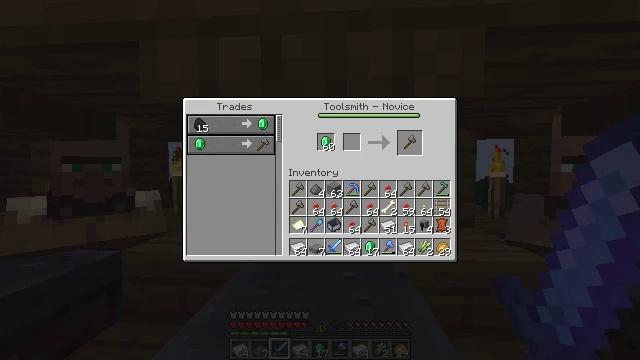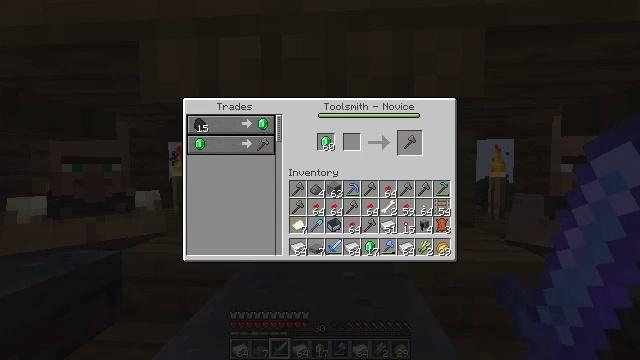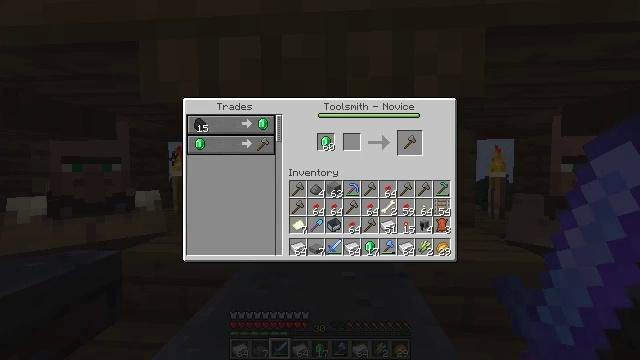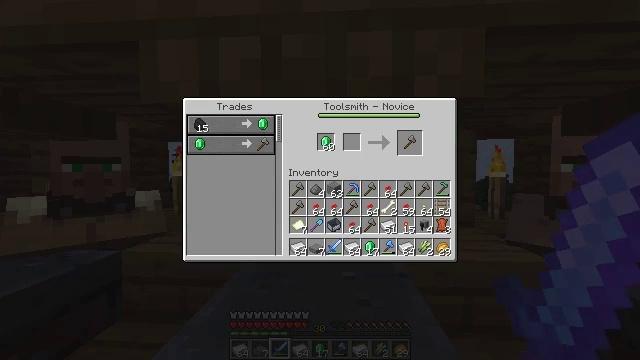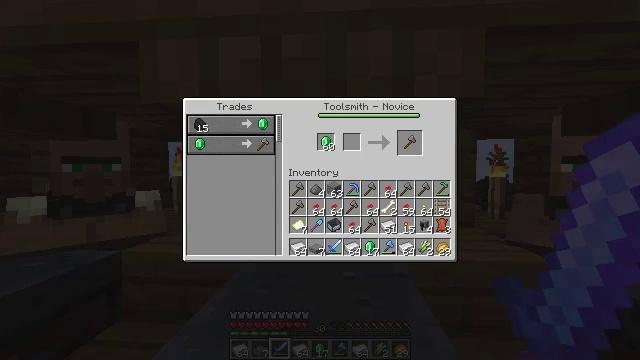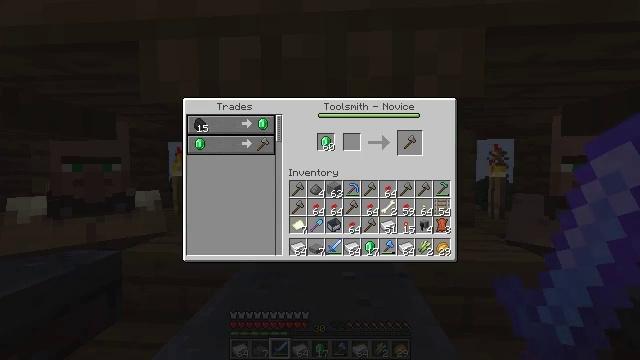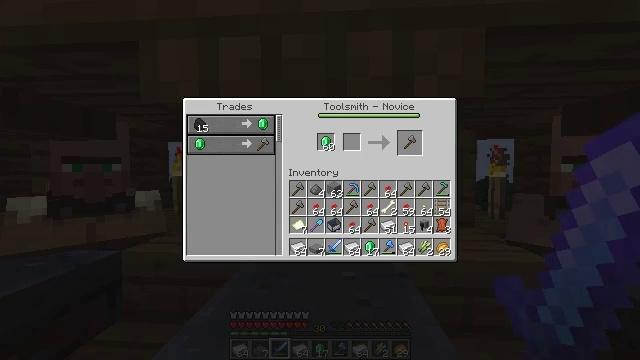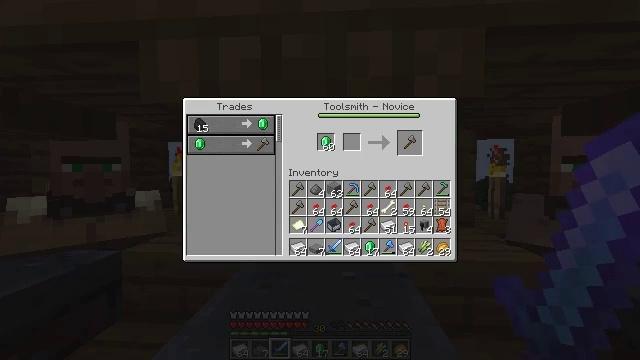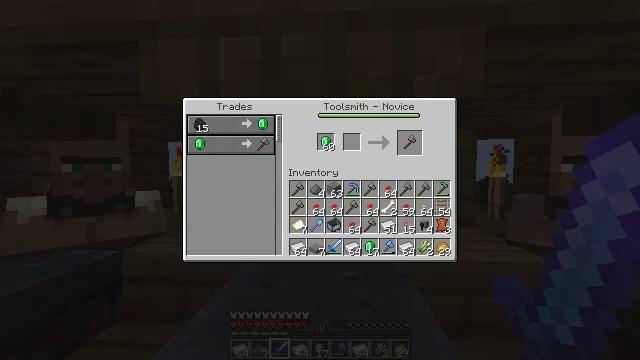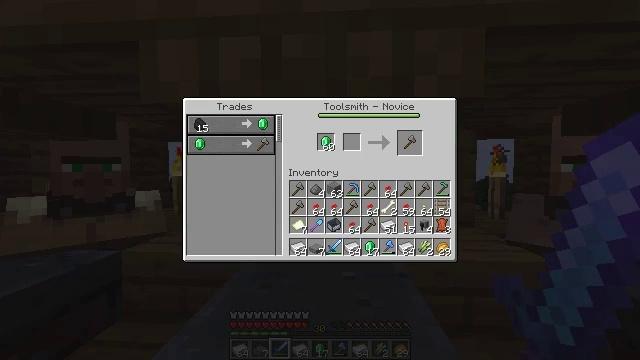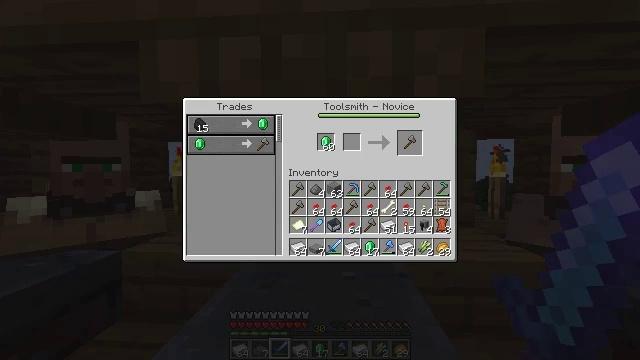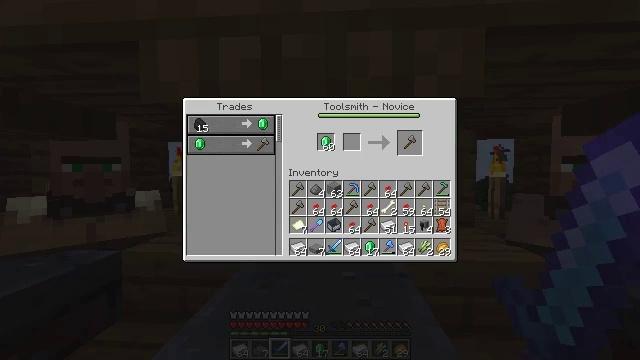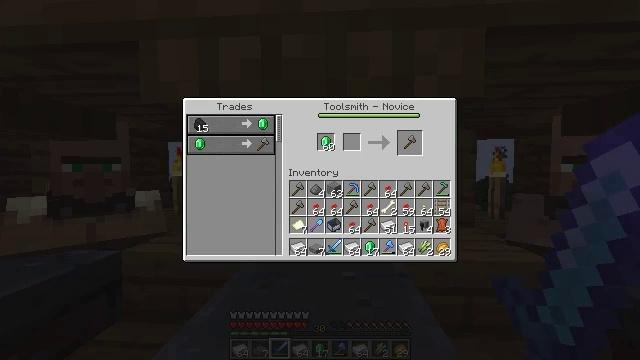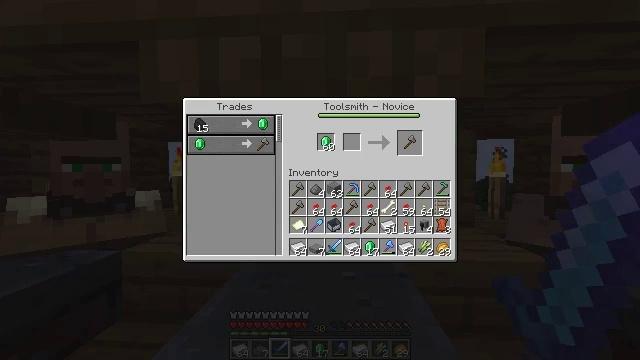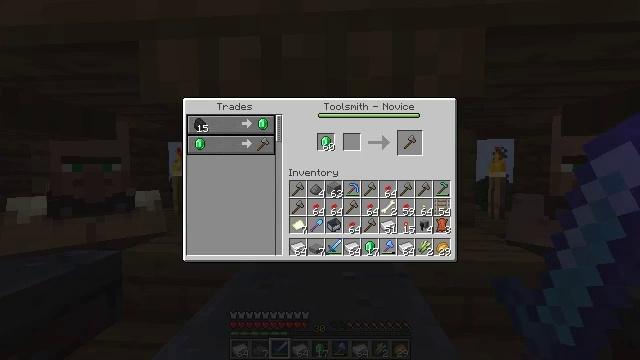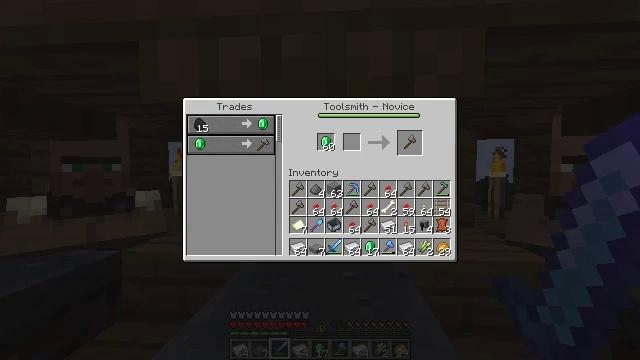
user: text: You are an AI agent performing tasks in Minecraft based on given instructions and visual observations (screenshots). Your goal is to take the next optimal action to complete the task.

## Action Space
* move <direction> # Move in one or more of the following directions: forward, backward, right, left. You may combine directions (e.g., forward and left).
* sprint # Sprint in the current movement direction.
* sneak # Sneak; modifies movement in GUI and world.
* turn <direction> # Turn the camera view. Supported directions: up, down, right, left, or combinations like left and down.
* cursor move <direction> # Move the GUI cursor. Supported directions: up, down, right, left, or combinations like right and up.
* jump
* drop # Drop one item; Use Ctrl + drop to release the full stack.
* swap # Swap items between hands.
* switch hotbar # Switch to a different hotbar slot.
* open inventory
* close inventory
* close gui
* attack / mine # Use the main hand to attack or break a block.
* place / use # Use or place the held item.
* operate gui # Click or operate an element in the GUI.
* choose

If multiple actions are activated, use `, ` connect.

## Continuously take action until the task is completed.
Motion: motion action
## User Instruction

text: Drop a sugar cane.
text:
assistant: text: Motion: no_op
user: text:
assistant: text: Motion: no_op
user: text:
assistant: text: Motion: no_op
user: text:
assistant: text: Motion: no_op
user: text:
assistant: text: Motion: no_op
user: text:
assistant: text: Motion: no_op
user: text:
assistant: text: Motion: no_op
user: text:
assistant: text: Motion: no_op
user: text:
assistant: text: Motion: no_op
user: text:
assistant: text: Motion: no_op
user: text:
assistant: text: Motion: no_op
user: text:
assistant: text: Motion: no_op
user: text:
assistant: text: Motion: no_op
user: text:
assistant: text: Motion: no_op
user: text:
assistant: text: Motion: no_op
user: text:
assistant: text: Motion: no_op
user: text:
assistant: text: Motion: no_op
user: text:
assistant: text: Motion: no_op
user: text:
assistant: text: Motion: no_op
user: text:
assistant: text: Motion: no_op
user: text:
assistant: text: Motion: no_op
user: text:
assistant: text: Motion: no_op
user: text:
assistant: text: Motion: no_op
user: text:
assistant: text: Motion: no_op
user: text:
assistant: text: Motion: no_op
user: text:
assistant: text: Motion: no_op
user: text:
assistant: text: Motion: no_op
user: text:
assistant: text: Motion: no_op
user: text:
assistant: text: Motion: no_op
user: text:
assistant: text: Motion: no_op